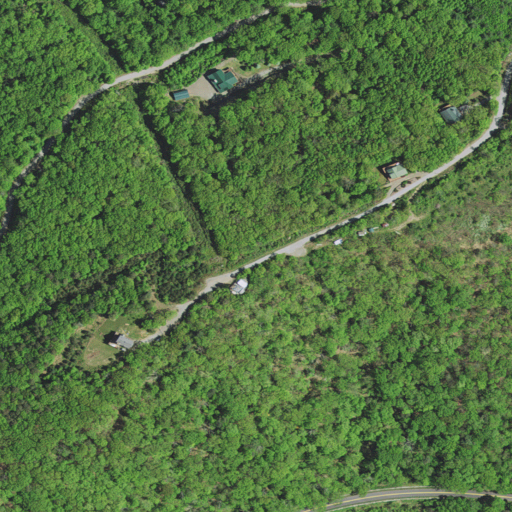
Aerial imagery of mountain in North Carolina named Green Mountain containing deciduous forest, mixed forest, open development, shrub, grassland, and low intensity development